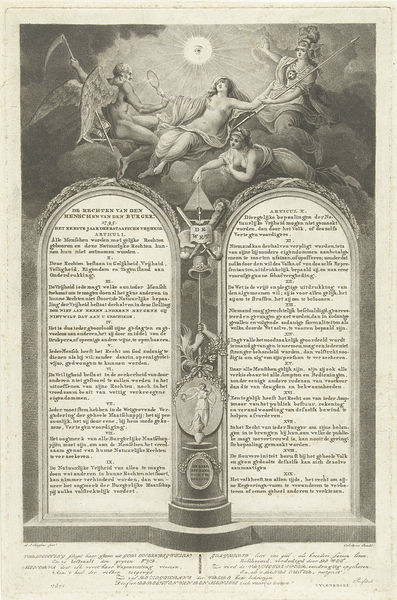
Titel: De Rechten van den Mensch en van den Burger, 1795 (titel op object)
Künstler: Lambertus Antonius Claessens
Standort: Amsterdam
Institution: Rijksmuseum
Schlagwörter: arch, arches, people, sword, white, women, black, figures, gray, grey, old, woman, angel, angels, clouds, gods, heaven, naked, sky, sun, death, light, black and white, oval, devil, saint, writing, statue, wings, draped, arc, map, religion, eye, bare, breasts, god, book, christianity, bible, page, staff, scythe, wing, poster, latin, text, words, pain, manuscript, triangle, scimitar, halo, pyramid, torture, tablets, ten, title, memorial, language, law, good, embellished, angeles, rules, bells, lens, commandments, livre, laws, tabula, articles, diptich